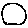
Label: circle